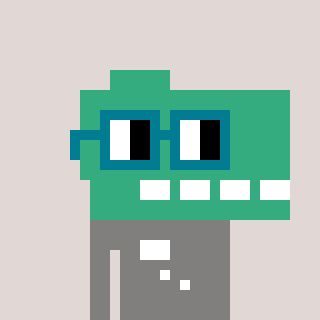
a pixel art character with square dark green glasses, a dino-shaped head and a bluegrey-colored body on a warm background